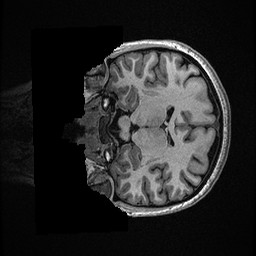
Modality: T1w
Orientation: coronal
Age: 28
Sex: female
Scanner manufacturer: ge
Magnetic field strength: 3 T
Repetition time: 0.006952 s
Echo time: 0.00292 s